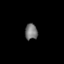
Tissue: prostate
Cell type: T cells
Senescence score: 0.3216
Nuclear area (px): 195
Mean DAPI intensity: 119.226